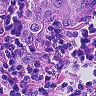
Metastatic tissue present: yes